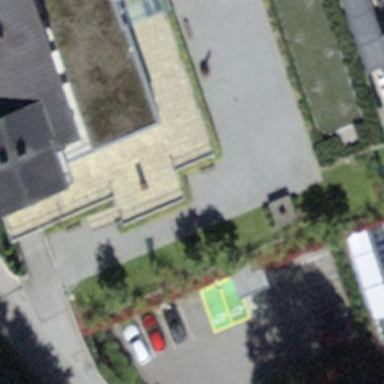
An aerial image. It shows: Building.